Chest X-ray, PA view. Patient: 47 years old, sex F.
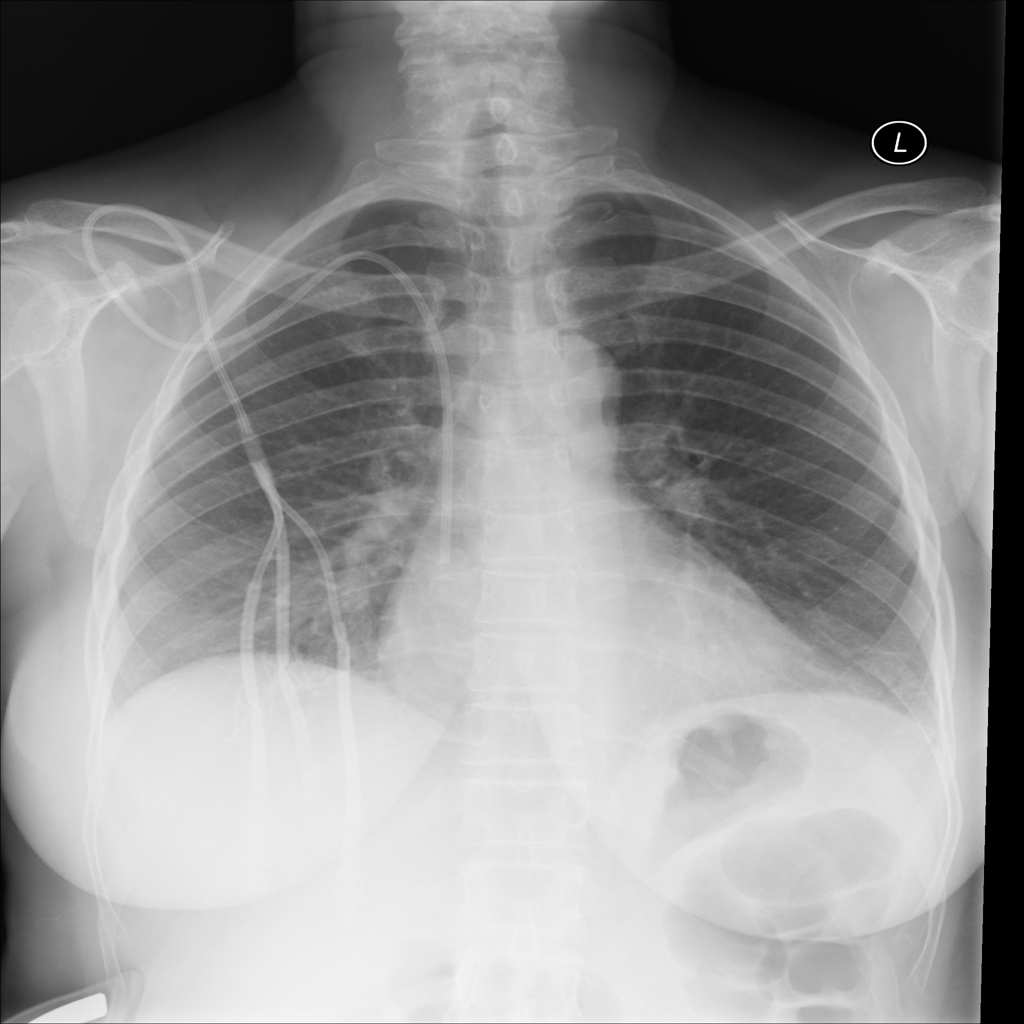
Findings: No Finding